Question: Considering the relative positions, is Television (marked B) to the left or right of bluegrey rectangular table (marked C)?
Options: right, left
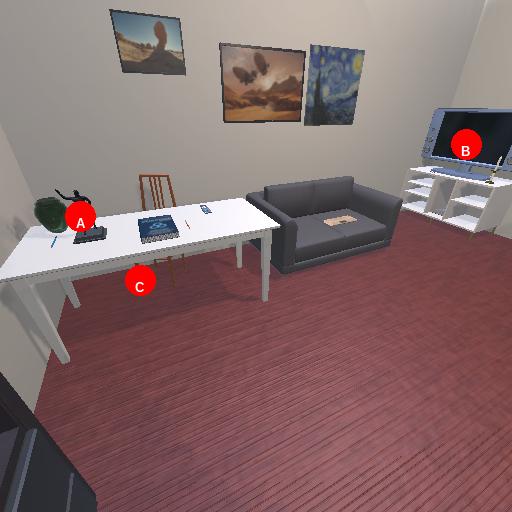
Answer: right